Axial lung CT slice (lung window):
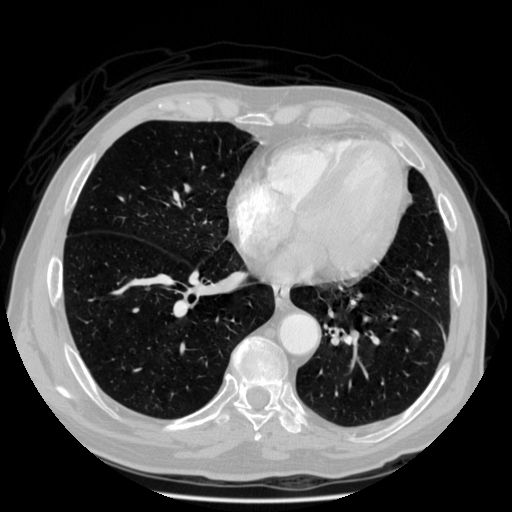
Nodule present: no